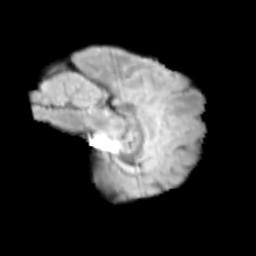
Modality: T2w
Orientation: sagittal
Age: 10
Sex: female
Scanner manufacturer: siemens
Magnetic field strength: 3 T
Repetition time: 3.8 s
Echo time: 0.07 s